Question: I want to play a video in all browser. This my below code is working fine in 'chrome' and 'firefox' but not working in IE8 or lower.
Blank page coming with no errors. Also i need your kind suggestion to improve this code for TABLET, All Browsers,IPHONE, and also on MAC.
Is there any suggestion for improving performance in all IE.
'''
<!DOCTYPE html>
<!--[if lt IE 7 ]><html class="ie ie6" lang="en"> <![endif]-->
<!--[if IE 7 ]><html class="ie ie7" lang="en"> <![endif]-->
<!--[if IE 8 ]><html class="ie ie8" lang="en"> <![endif]-->
<!--[if (gte IE 9)|!(IE)]><!--><html lang="en"> <!--<![endif]-->
<head>
<!-- Basic Page Needs
================================================== -->
<meta charset="utf-8">
<title>Demo</title>
<meta name="description" content="">
<meta name="author" content="">
<title>
Demostration of ektuhi video
</title>
<script src="http://jwpsrv.com/library/irhCxKvuEeKSqiIACpYGxA.js"></script>
<style type="text/css">
html,body { height:100%; width:100%; padding:0; margin:0; }
#player {
height:100%;
width:100%; padding:0; margin:-3px;}
</style>
</head>
<body>
<div id='my-video'></div>
<script type='text/javascript'>
jwplayer('my-video').setup({
flashplayer: 'player.swf',
file: 'http://content.bitsontherun.com/videos/bkaovAYt-364766.mp4',
image: 'http://www.longtailvideo.com/content/images/phoenix/download_video_preview.png',
width: '100%',
height: '100%',
stretching: 'exactfit'
});
</script>
</body>
</html>
'''

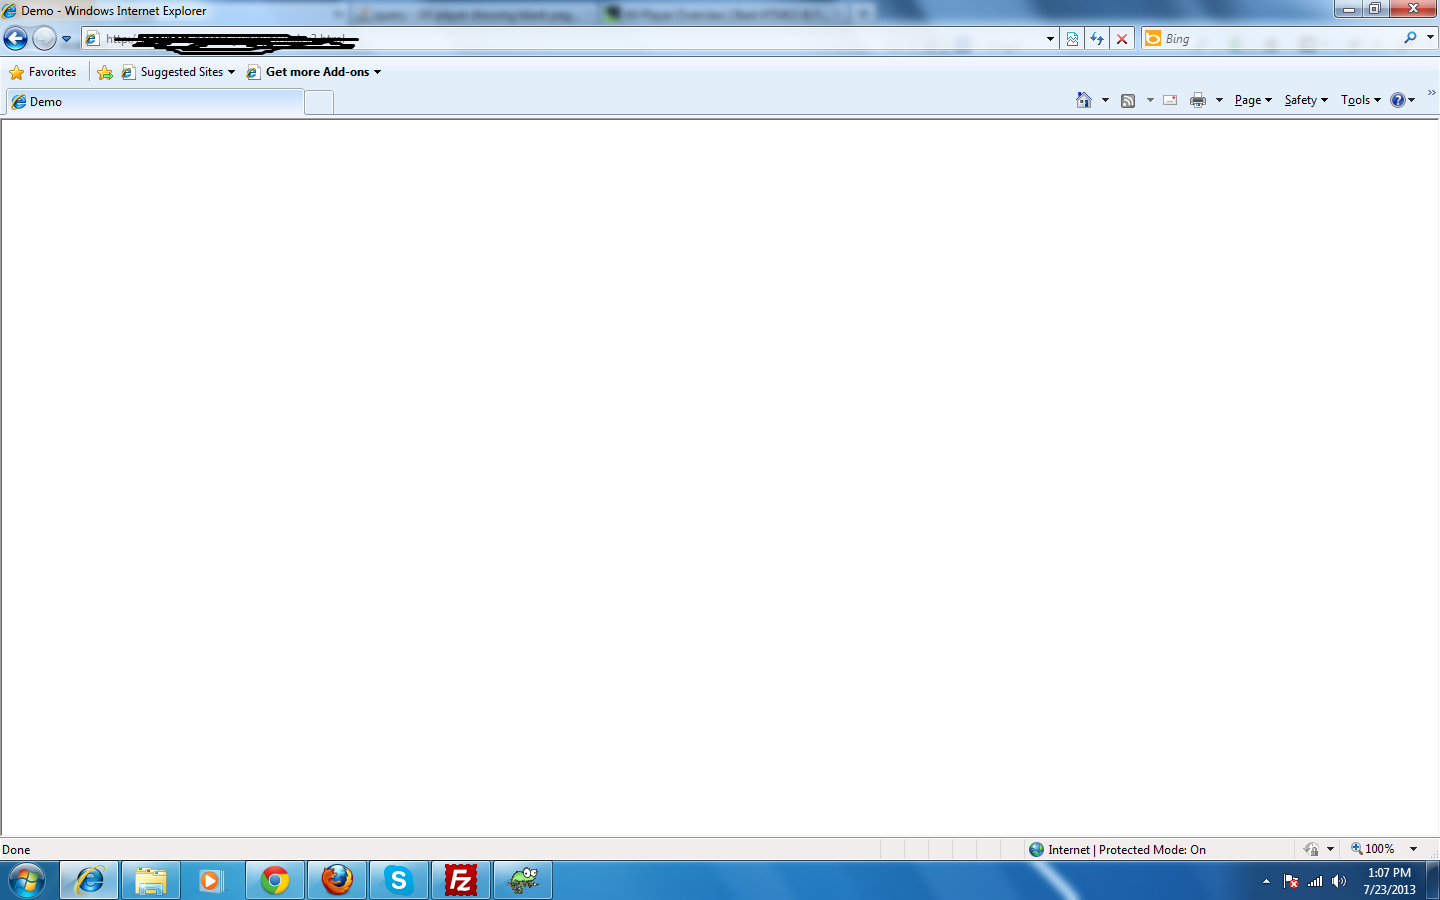
Answer: Delete this line:
'''
flashplayer: 'player.swf',
'''
Not needed for JW6.